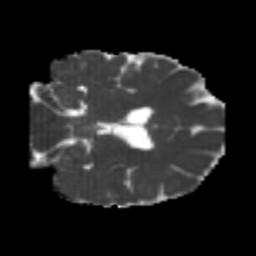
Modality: MD
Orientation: coronal
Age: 26
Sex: male
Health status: healthy
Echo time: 0.074 s